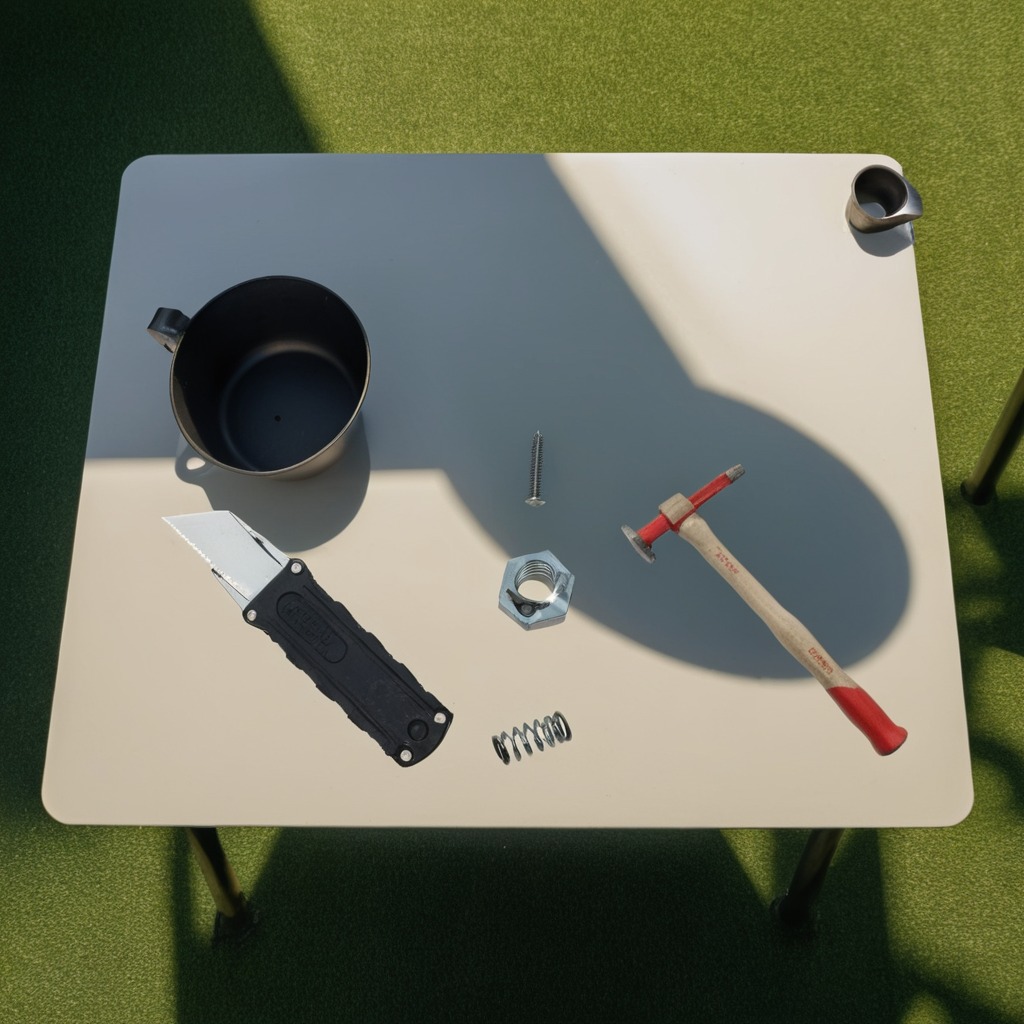
A utility knife, a metal machine screw, a hammer, a coiled metal spring, and a metal nut are lying on the textured surface.